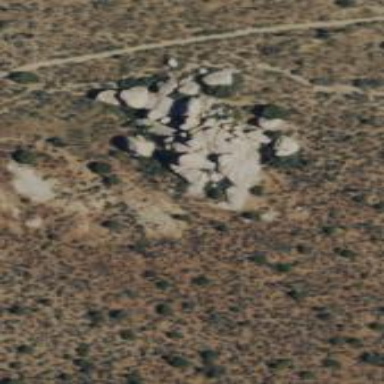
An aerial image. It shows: Landscape of bare rock.